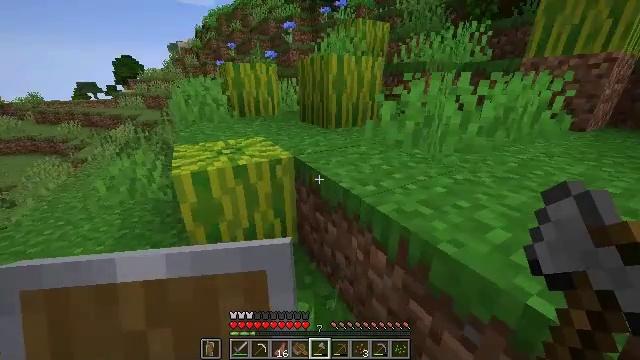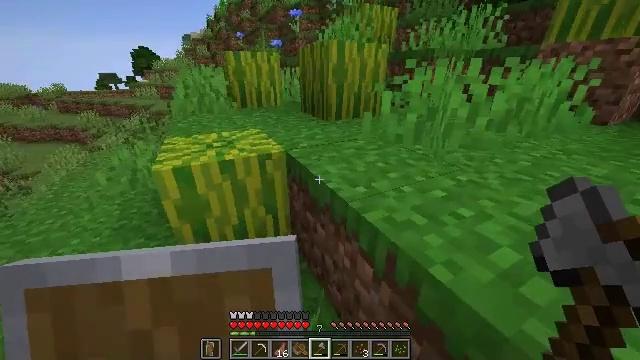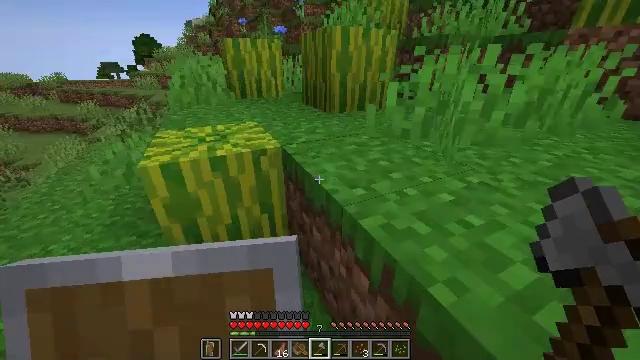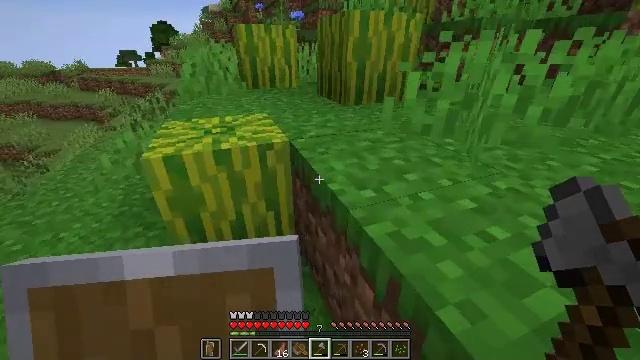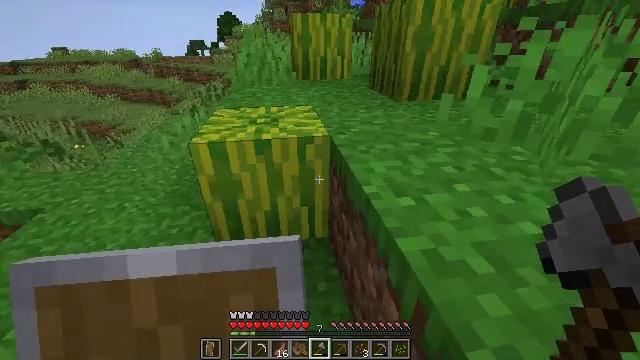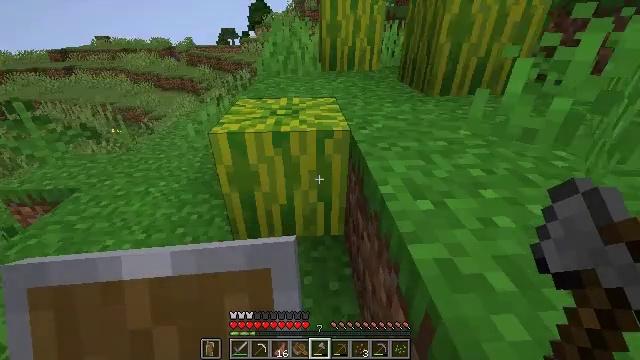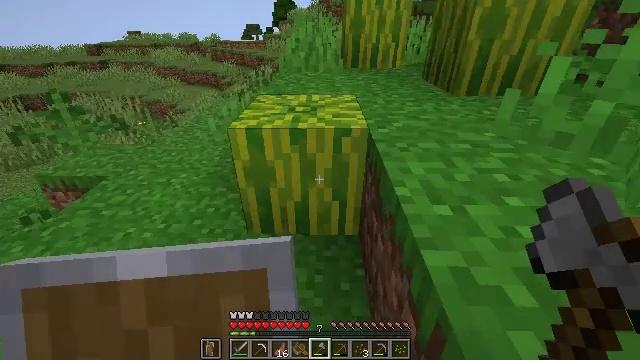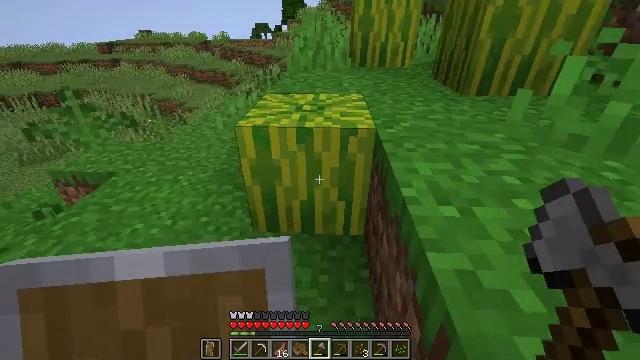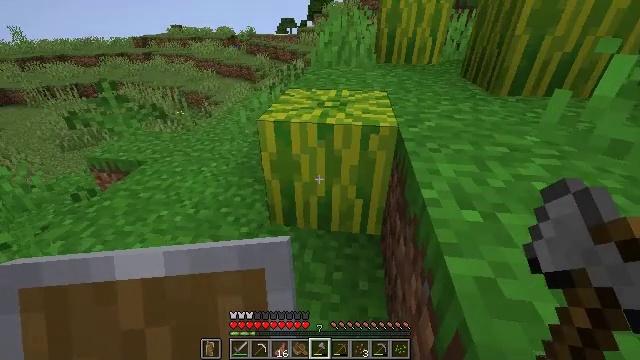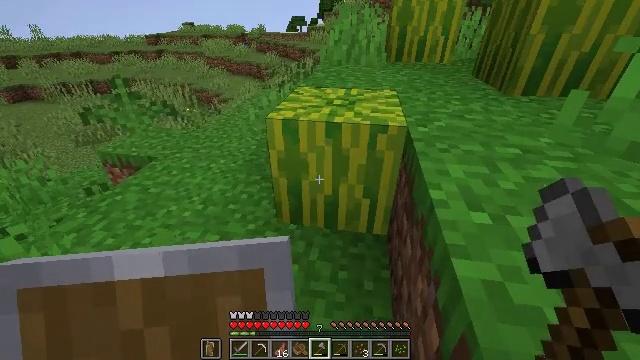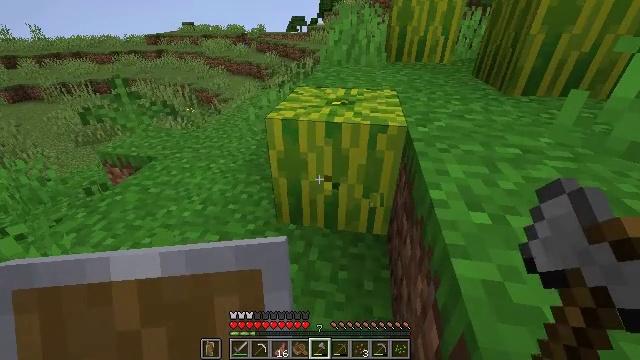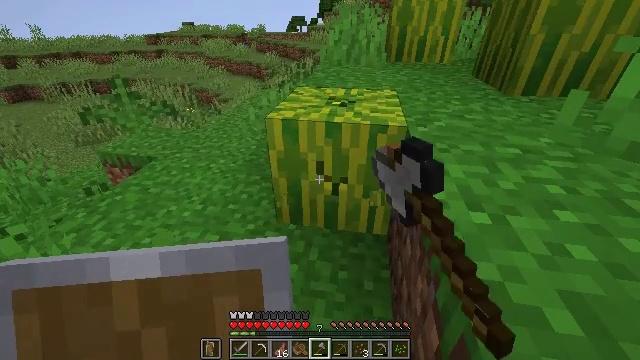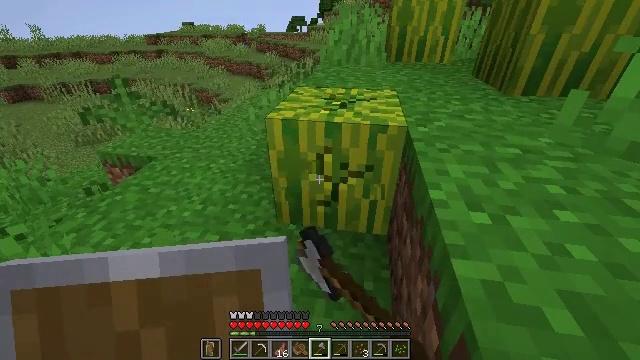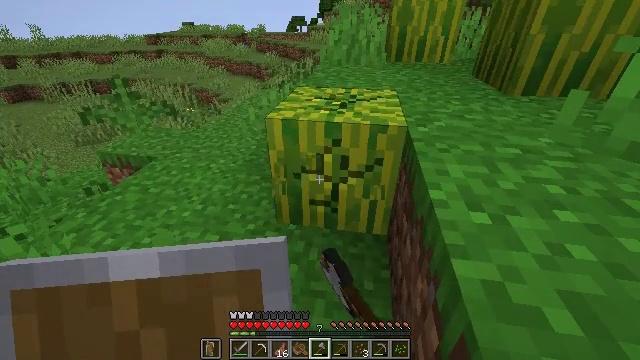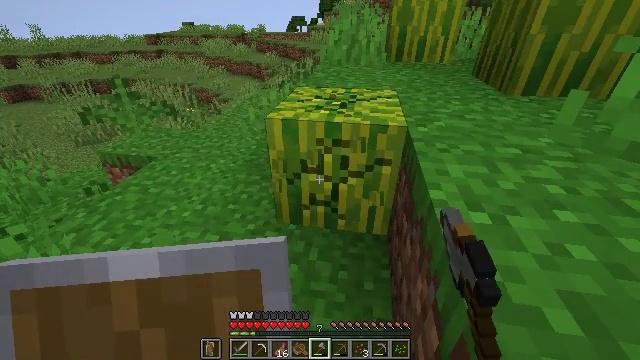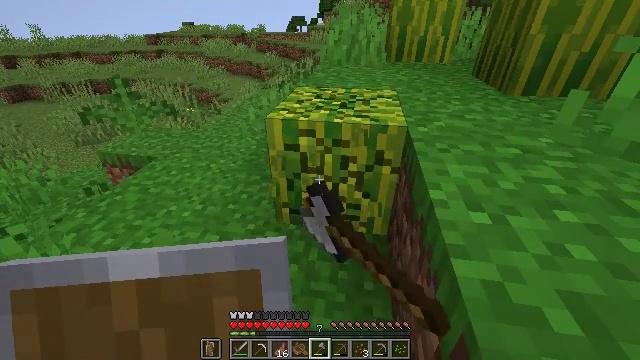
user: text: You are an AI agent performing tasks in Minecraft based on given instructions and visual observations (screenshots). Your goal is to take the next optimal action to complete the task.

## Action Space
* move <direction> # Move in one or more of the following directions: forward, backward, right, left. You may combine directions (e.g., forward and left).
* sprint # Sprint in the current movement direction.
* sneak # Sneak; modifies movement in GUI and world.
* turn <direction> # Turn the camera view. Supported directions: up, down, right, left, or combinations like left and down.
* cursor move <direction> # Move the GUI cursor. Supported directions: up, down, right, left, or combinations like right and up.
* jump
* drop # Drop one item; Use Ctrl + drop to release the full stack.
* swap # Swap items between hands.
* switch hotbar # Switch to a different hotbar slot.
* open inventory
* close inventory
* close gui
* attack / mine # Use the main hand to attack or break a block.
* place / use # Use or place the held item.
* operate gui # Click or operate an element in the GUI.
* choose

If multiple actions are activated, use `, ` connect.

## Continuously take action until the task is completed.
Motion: motion action
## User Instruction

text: Break the melon to get slices.
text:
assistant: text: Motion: turn left and down
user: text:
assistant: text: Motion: turn left and down
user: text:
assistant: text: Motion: turn left and down
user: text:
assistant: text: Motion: turn left
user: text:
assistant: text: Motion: turn left and down
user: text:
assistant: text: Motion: turn left
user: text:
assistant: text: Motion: turn left
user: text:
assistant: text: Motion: turn left
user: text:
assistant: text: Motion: turn left
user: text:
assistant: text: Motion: attack / mine
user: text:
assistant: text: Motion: attack / mine
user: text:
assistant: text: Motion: attack / mine
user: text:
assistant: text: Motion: attack / mine
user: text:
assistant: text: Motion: attack / mine
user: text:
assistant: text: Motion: attack / mine
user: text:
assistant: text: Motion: attack / mine
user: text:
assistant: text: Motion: attack / mine
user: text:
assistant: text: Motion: attack / mine
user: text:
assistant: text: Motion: attack / mine
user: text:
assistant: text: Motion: attack / mine
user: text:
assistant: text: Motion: attack / mine
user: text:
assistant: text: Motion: attack / mine
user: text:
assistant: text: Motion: attack / mine
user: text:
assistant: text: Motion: no_op
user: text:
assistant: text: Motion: move forward
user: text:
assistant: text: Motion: move forward
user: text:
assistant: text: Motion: move forward
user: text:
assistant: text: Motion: move forward
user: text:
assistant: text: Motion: move forward
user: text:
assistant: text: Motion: move forward, turn right